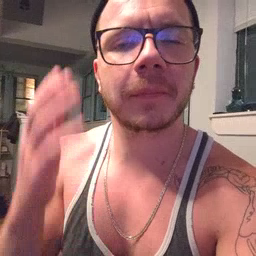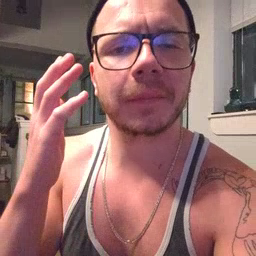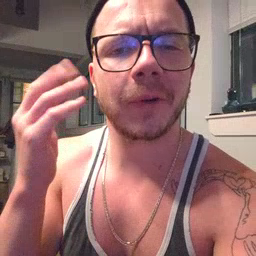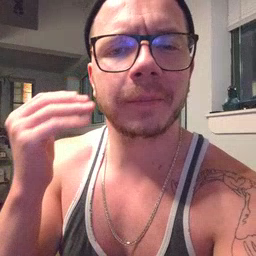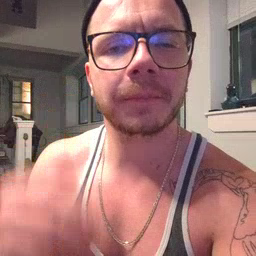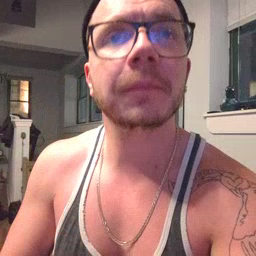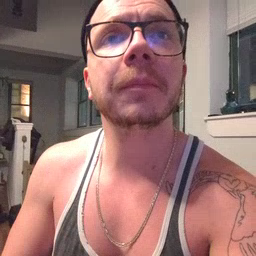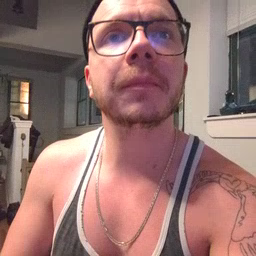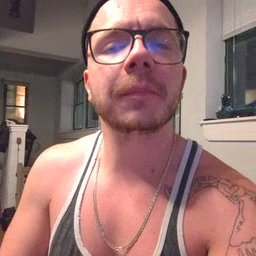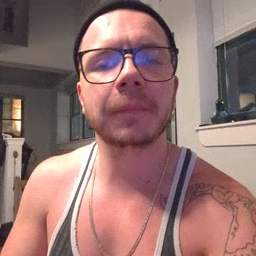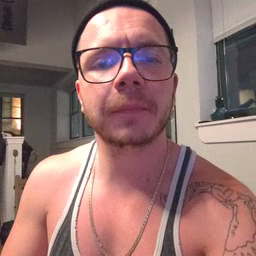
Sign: why